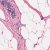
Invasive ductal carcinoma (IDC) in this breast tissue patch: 0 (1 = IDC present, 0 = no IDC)